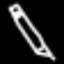
Label: pencil